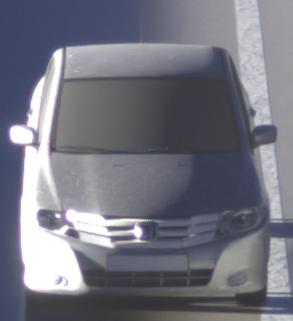
Make: Honda
Model: City
Detailed model: Gen. 6
Model produced from: 2008
Model produced until: 2013
Doors: 4
Color: white
Road condition: wet road
Daytime: sunrise or sunset
Contrast: low contrast